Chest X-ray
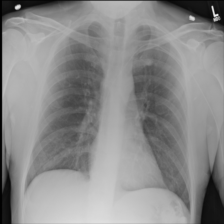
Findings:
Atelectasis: negative
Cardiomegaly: negative
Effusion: negative
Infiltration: negative
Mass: negative
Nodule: negative
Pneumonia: negative
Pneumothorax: negative
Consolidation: negative
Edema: negative
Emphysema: negative
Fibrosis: negative
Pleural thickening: negative
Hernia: negative